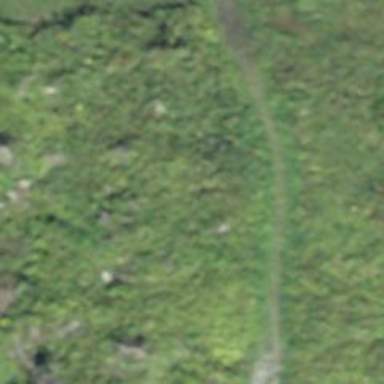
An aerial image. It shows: Ground path with excellent trail visibility.